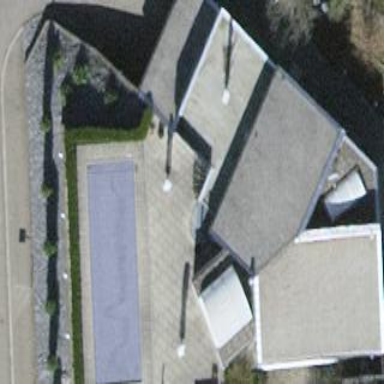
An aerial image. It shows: Garage.